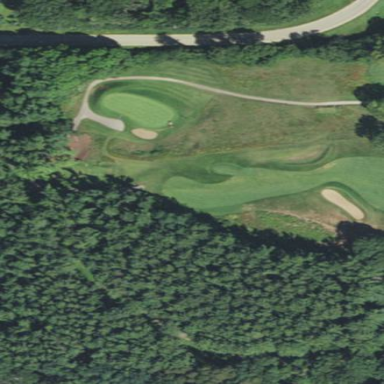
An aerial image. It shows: Rough area on grassy golf course.